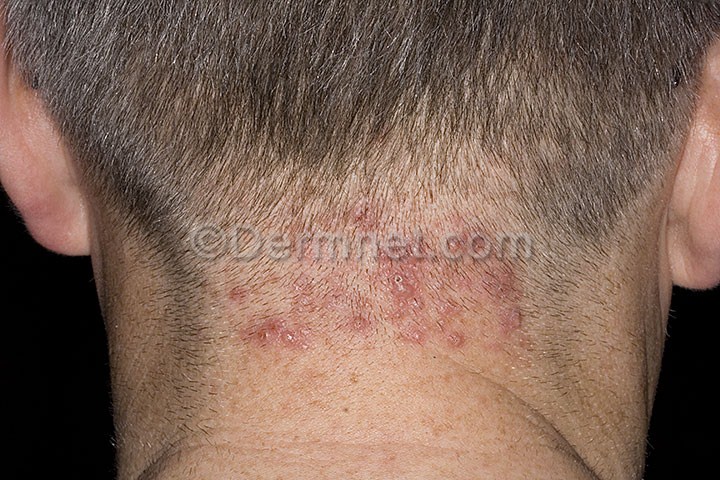
Disease: Hair Loss Photos Alopecia and other Hair Diseases